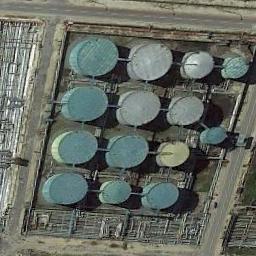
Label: storage_tank